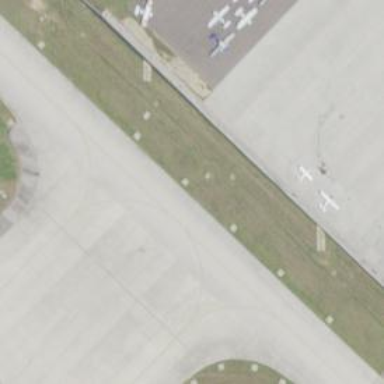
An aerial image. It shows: Image of taxiway at airport.